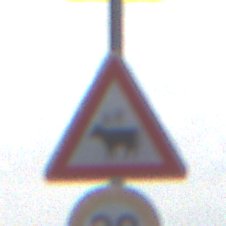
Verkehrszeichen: ViehtriebRechts
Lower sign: Geschwindigkeit30
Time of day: Midday
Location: Outdoor (Nature)
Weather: PartlyCloudy
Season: NotSpecified
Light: Natural